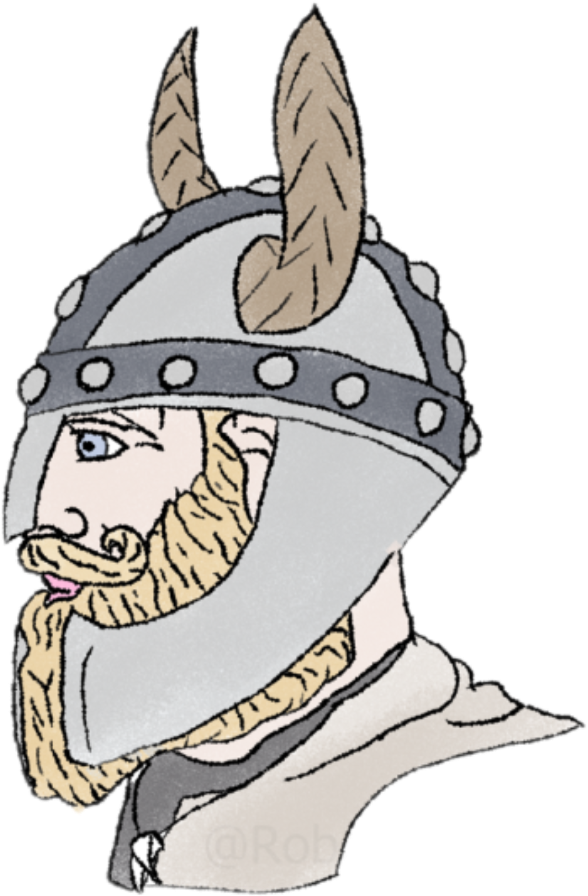
Label: 4_Yes_Chad